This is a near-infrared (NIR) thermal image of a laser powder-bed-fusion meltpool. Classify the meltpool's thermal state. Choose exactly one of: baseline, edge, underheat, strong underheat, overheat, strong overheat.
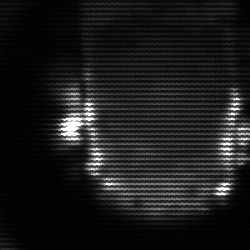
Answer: baseline